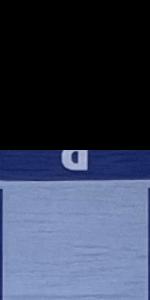
Label: Empty